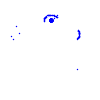
Particle: electron